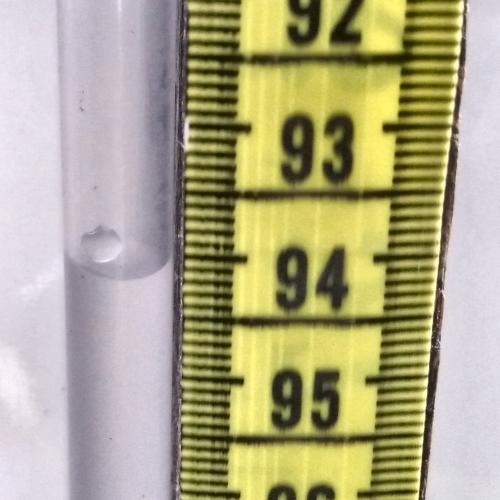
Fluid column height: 94.2 cm